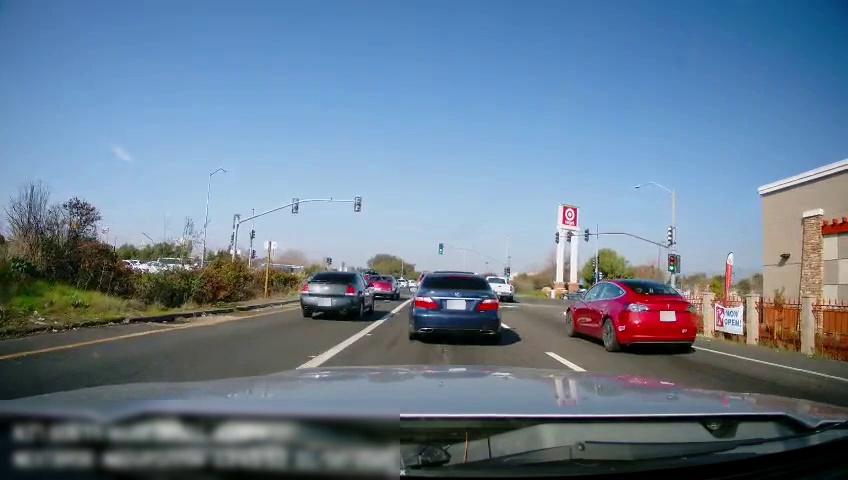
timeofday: Day
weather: Sunny
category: Drivable Space
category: Vehicles | Car
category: Vehicles | Car
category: Vehicles | SUV
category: Vehicles | Van
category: Vehicles | Car
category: Vehicles | Truck
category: Vehicles | Car
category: Vehicles | Car
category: Vehicles | Car
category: Vehicles | SUV
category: Vehicles | Car
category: Lanes | Alternate Lane
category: Lanes | Alternate Lane
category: Lanes | Current Lane
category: Lanes | Current Lane
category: Traffic | Lights
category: Traffic | Lights
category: Traffic | Lights
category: Traffic | Lights
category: Traffic | Lights
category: Traffic | Lights
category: Traffic | Lights
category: Traffic | Lights
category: Traffic | Lights
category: Traffic | Lights
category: Traffic | Lights
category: Traffic | Lights
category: Traffic | Lights
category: Traffic | Lights
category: Traffic | Lights